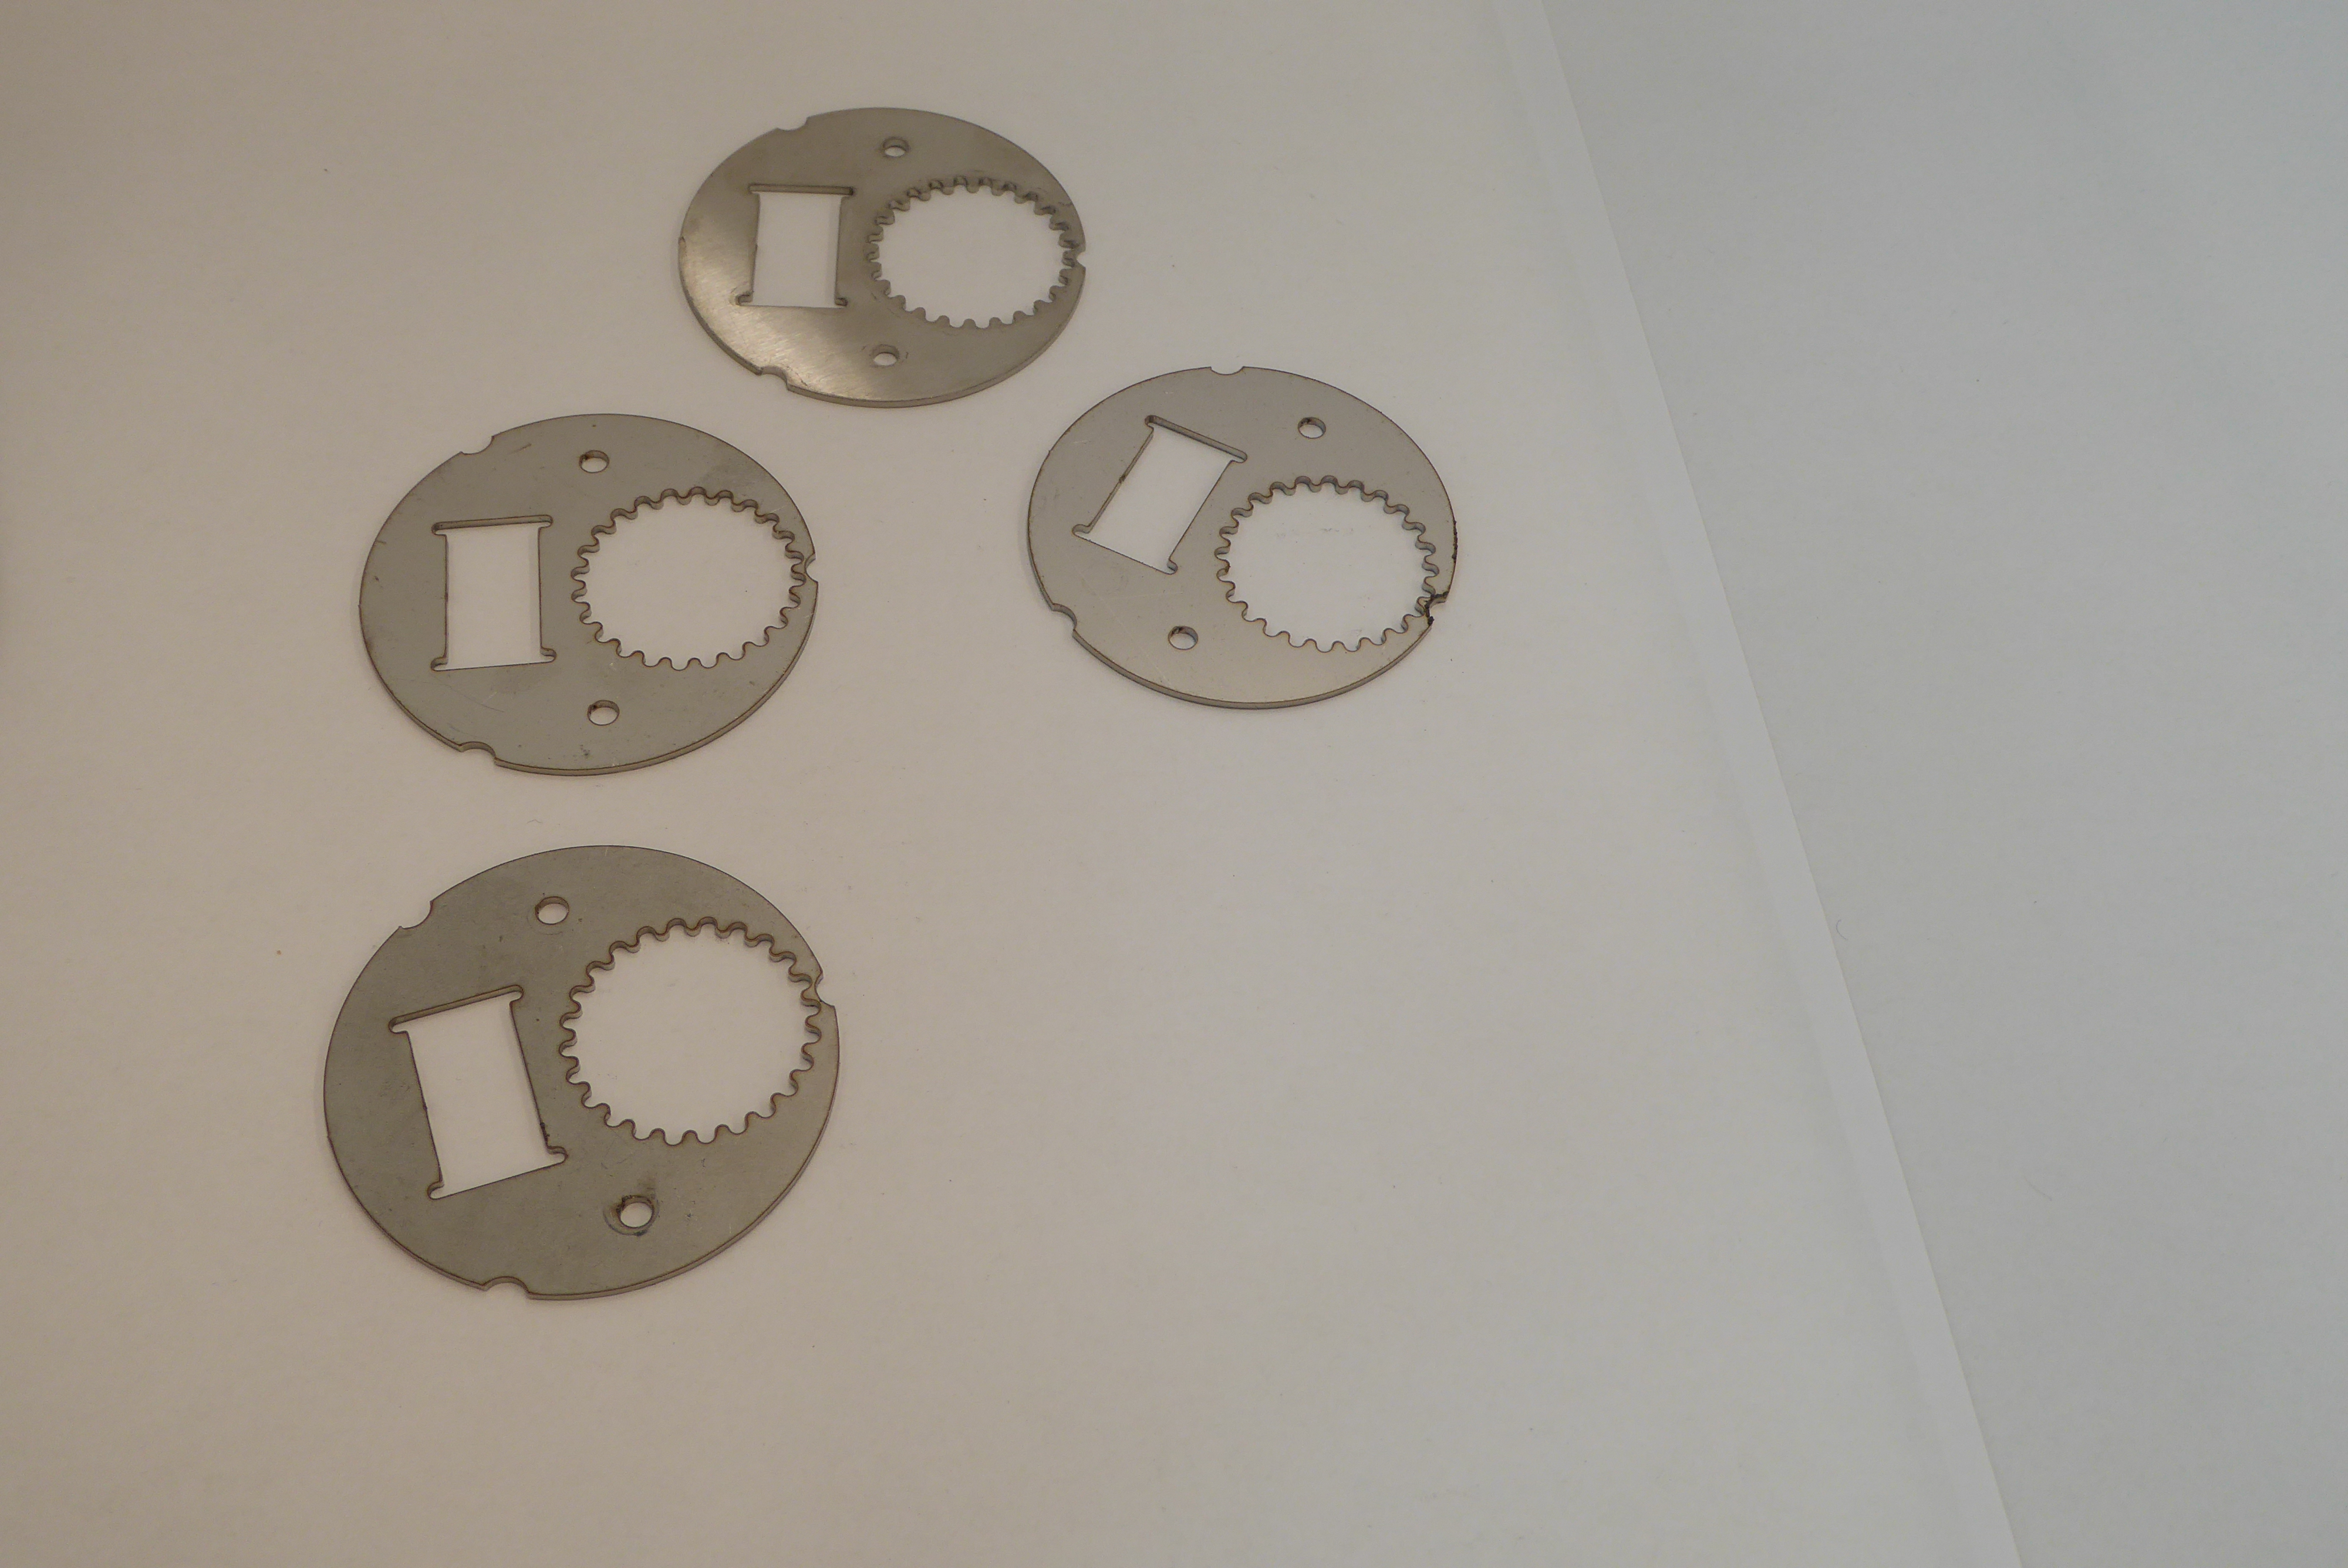
Label: Bottle Opener - Inlay